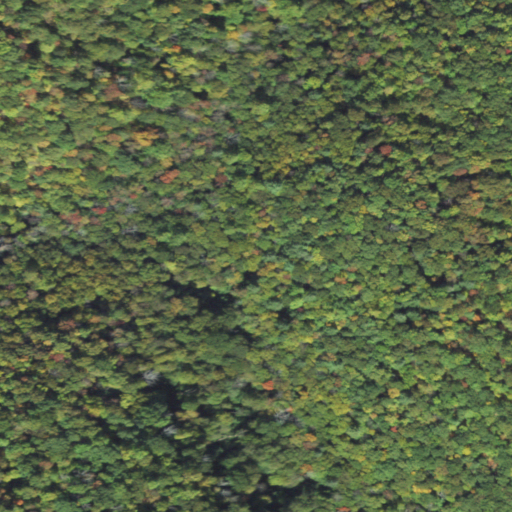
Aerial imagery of valley in Pennsylvania named Foxy Hollow containing deciduous forest, evergreen forest, and mixed forest